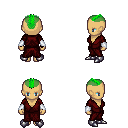
a pixel art fantasy rpg character, female body template, human, tanned skin, red robe, red pants, green short mohawk hairstyle, white cloth bracers, metal boots, four views (front, back, left, right), 2x2 character sprite sheet, small pixel art, hard edges, no anti-aliasing